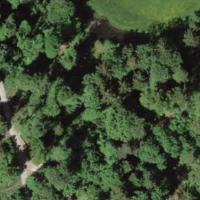
EUNIS habitat code: 41
Species observed at this site:
Aruncus dioicus
Rana temporaria